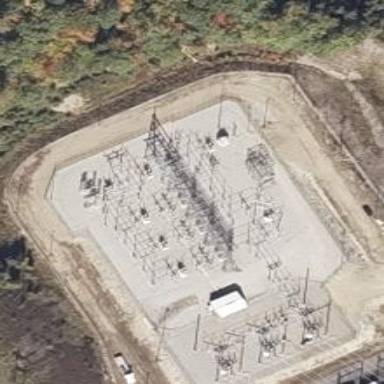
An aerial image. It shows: Switch used for power control.